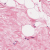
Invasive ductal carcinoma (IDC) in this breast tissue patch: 0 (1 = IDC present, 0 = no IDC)